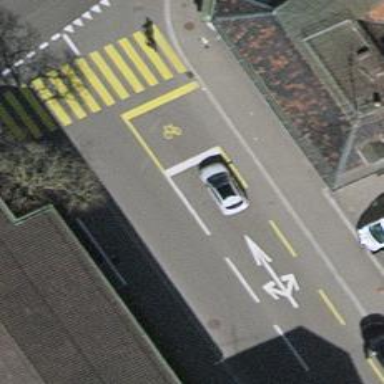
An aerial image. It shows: Road with traffic signals.